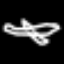
Label: airplane